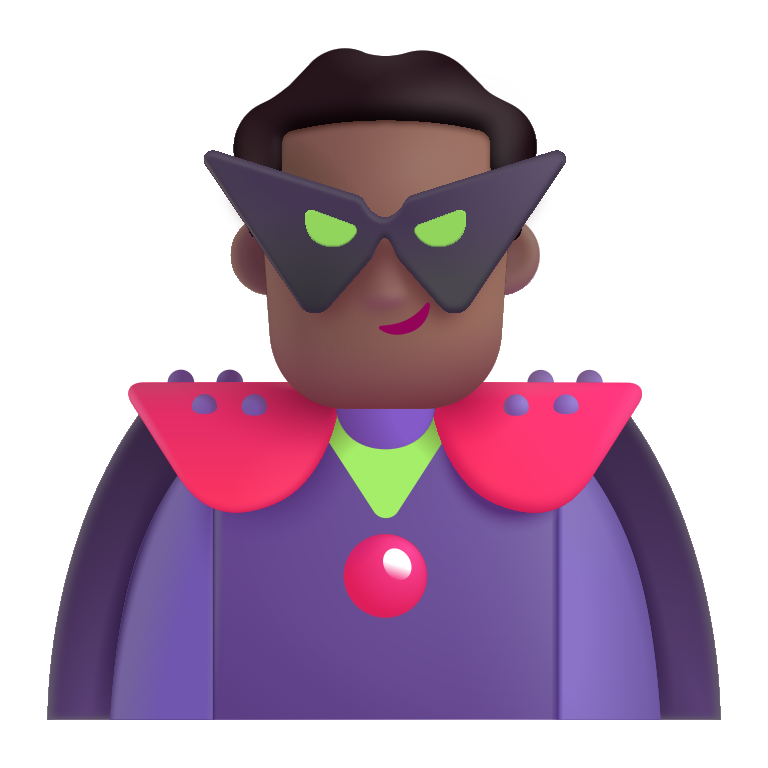
man supervillain color  dark